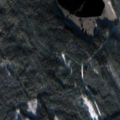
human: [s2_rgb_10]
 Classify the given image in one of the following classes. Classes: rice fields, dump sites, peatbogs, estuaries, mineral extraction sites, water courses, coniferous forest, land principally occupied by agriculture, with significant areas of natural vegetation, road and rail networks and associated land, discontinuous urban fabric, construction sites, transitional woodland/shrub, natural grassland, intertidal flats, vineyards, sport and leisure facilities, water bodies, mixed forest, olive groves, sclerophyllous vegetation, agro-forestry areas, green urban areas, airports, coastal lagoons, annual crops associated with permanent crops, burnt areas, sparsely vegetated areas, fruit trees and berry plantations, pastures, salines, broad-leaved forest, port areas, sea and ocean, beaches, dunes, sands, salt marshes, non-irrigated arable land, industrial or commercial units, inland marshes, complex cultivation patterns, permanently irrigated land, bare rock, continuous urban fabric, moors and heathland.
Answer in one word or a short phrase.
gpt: coniferous forest, water bodies